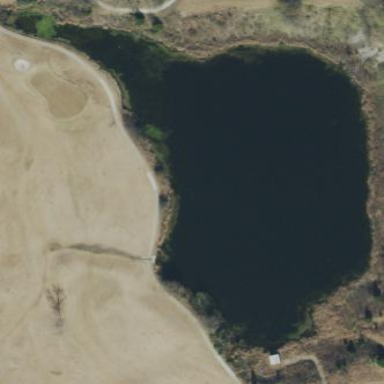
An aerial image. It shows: Scenic view of water hazard on golf course. The natural water feature adds beauty to the landscape.